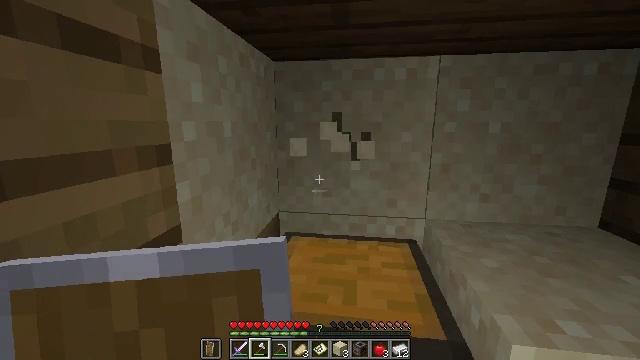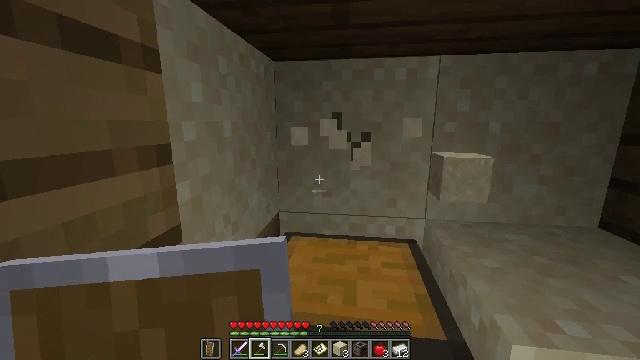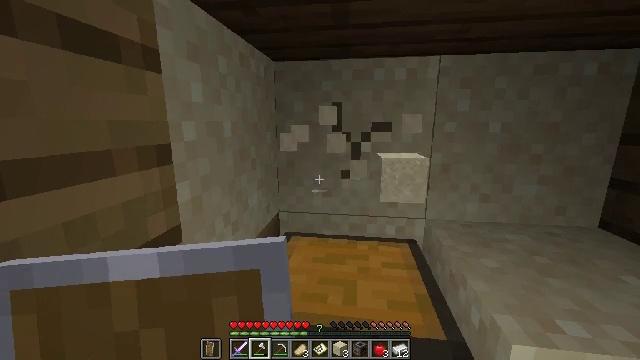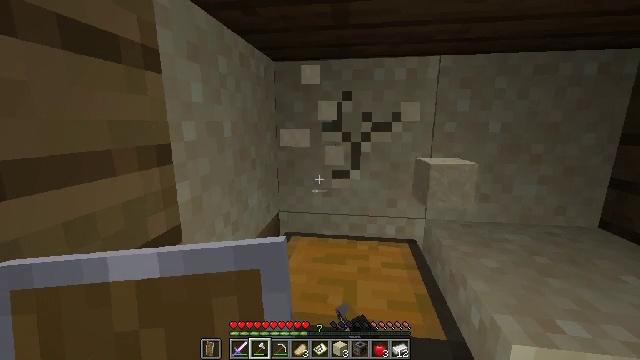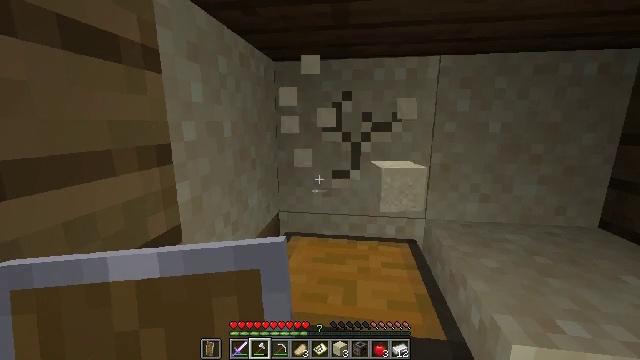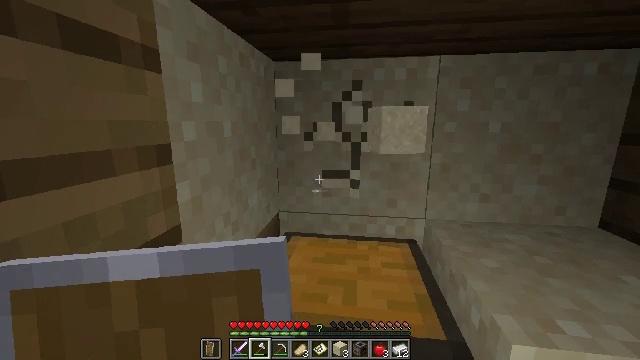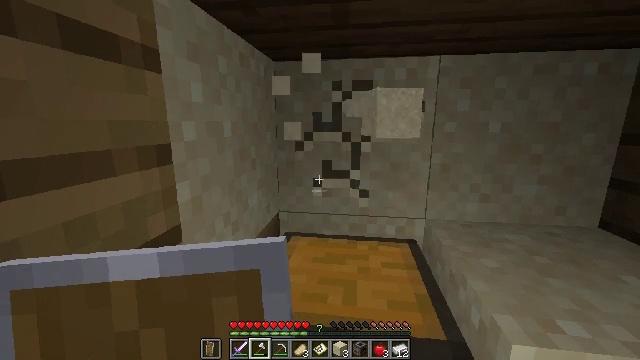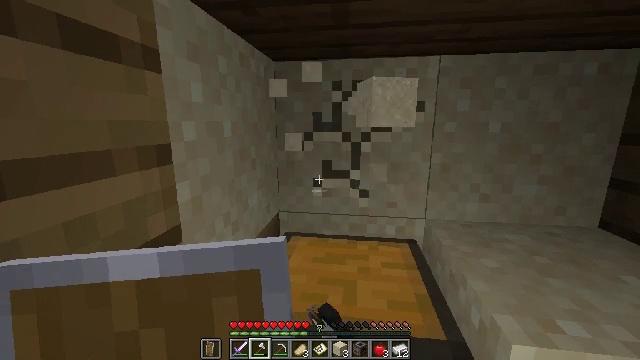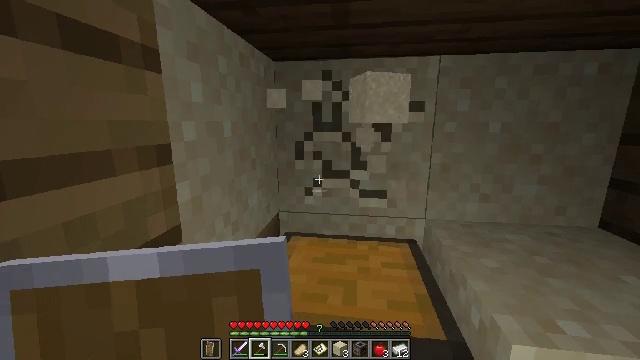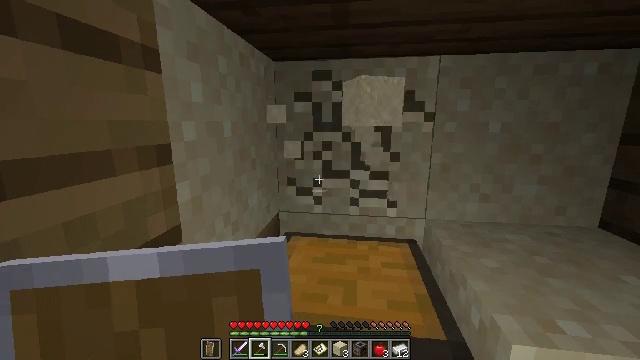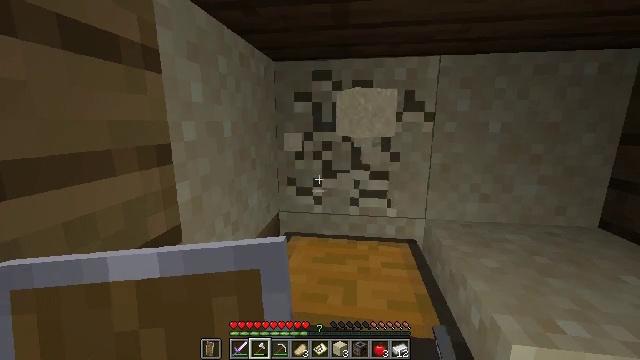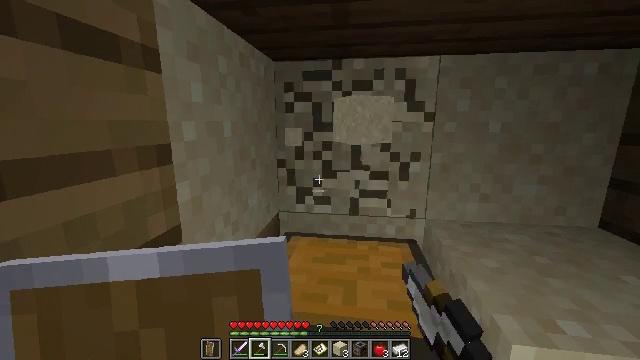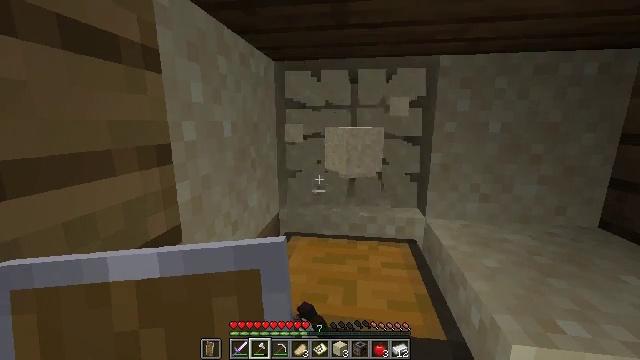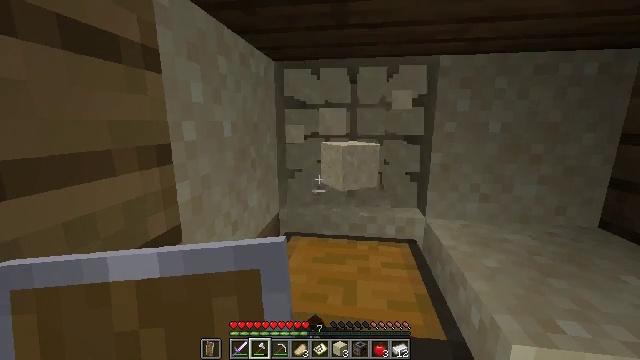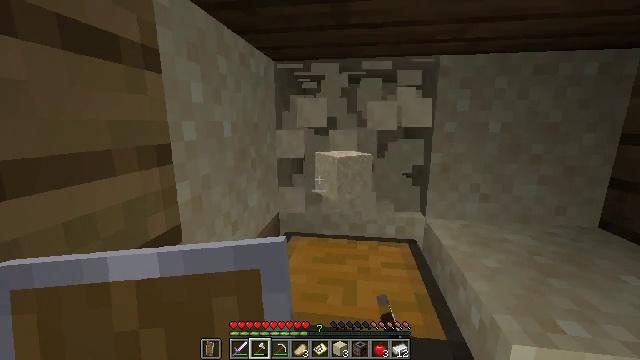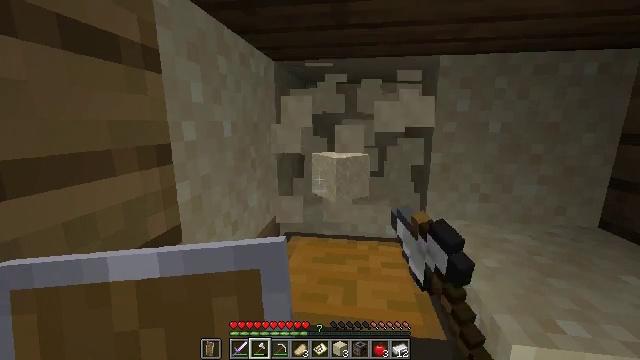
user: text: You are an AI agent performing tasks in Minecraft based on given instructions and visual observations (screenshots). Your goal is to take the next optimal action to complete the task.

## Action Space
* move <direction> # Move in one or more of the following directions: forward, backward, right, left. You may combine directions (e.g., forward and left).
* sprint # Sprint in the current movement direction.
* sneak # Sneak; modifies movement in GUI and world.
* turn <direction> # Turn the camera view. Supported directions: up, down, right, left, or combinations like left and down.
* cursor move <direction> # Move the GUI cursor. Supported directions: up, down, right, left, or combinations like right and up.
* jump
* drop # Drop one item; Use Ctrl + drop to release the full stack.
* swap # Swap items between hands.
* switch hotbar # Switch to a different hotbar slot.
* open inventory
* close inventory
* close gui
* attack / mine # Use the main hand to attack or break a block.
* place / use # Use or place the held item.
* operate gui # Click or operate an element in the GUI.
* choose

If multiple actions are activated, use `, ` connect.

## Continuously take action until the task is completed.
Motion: motion action
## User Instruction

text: Attack the ground to gather sand.
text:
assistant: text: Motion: attack / mine
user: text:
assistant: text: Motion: attack / mine
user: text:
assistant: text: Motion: attack / mine
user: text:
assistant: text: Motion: attack / mine
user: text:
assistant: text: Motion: attack / mine
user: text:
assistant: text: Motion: attack / mine
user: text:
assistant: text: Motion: attack / mine
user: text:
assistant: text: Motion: attack / mine
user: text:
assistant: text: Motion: attack / mine
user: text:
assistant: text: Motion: attack / mine
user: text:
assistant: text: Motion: attack / mine
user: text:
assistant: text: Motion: attack / mine
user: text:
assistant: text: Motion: attack / mine
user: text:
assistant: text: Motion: attack / mine
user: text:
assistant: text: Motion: attack / mine
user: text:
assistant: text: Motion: attack / mine
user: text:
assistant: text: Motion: attack / mine
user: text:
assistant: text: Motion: attack / mine
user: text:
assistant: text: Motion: attack / mine
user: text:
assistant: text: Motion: turn down, attack / mine
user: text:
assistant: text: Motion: turn down, attack / mine
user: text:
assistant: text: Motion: attack / mine
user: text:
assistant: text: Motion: attack / mine
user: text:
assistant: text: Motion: attack / mine
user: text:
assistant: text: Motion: attack / mine
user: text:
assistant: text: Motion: attack / mine
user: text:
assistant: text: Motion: attack / mine
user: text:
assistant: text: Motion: attack / mine
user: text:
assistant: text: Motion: attack / mine
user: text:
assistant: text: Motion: attack / mine